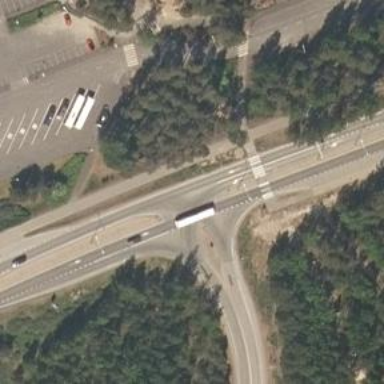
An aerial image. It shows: Asphalt trunk link road.